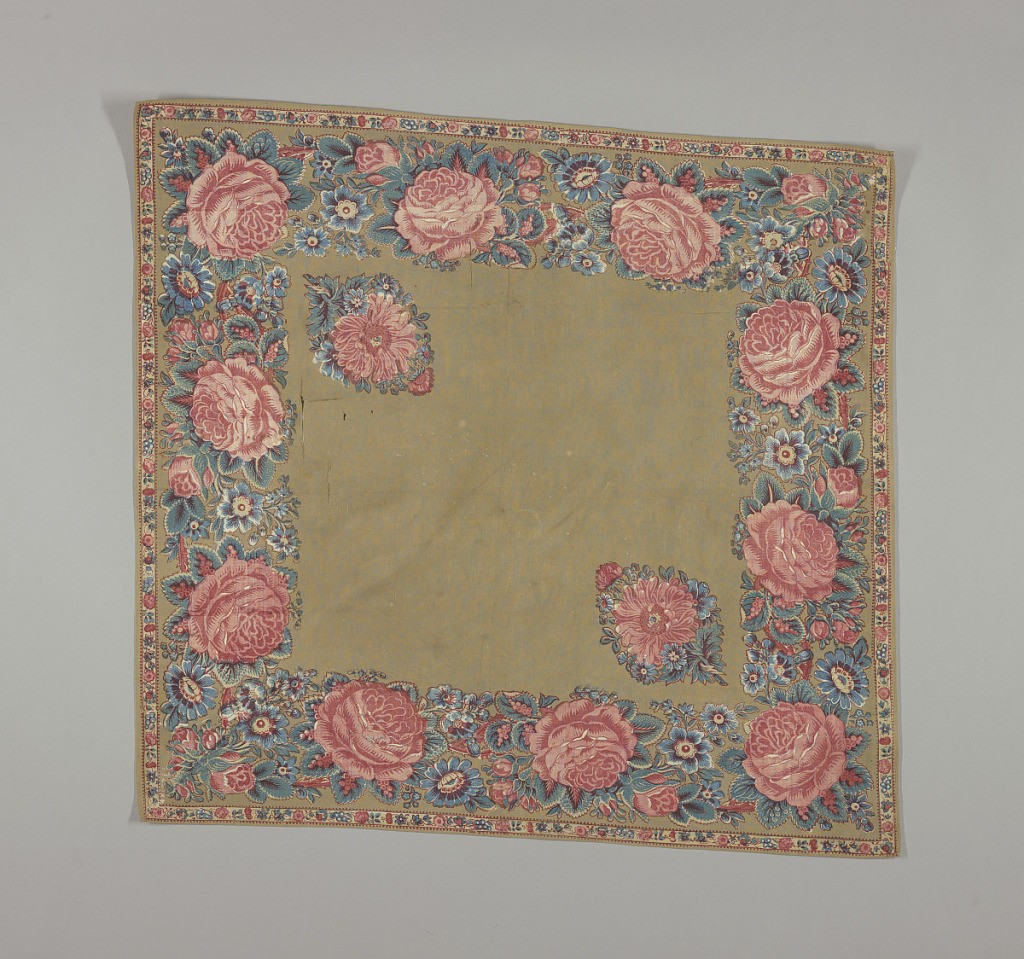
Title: Handkerchief
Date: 19th century
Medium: Technique: block printed
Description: Square handkerchief with brown ground and a border with large roses and other smaller flowers in blue, yellow and red.